Question: Im rebuilding an old app and need to make radio buttons look like actual buttons.
Whats the best way to do this?
Old app reference:

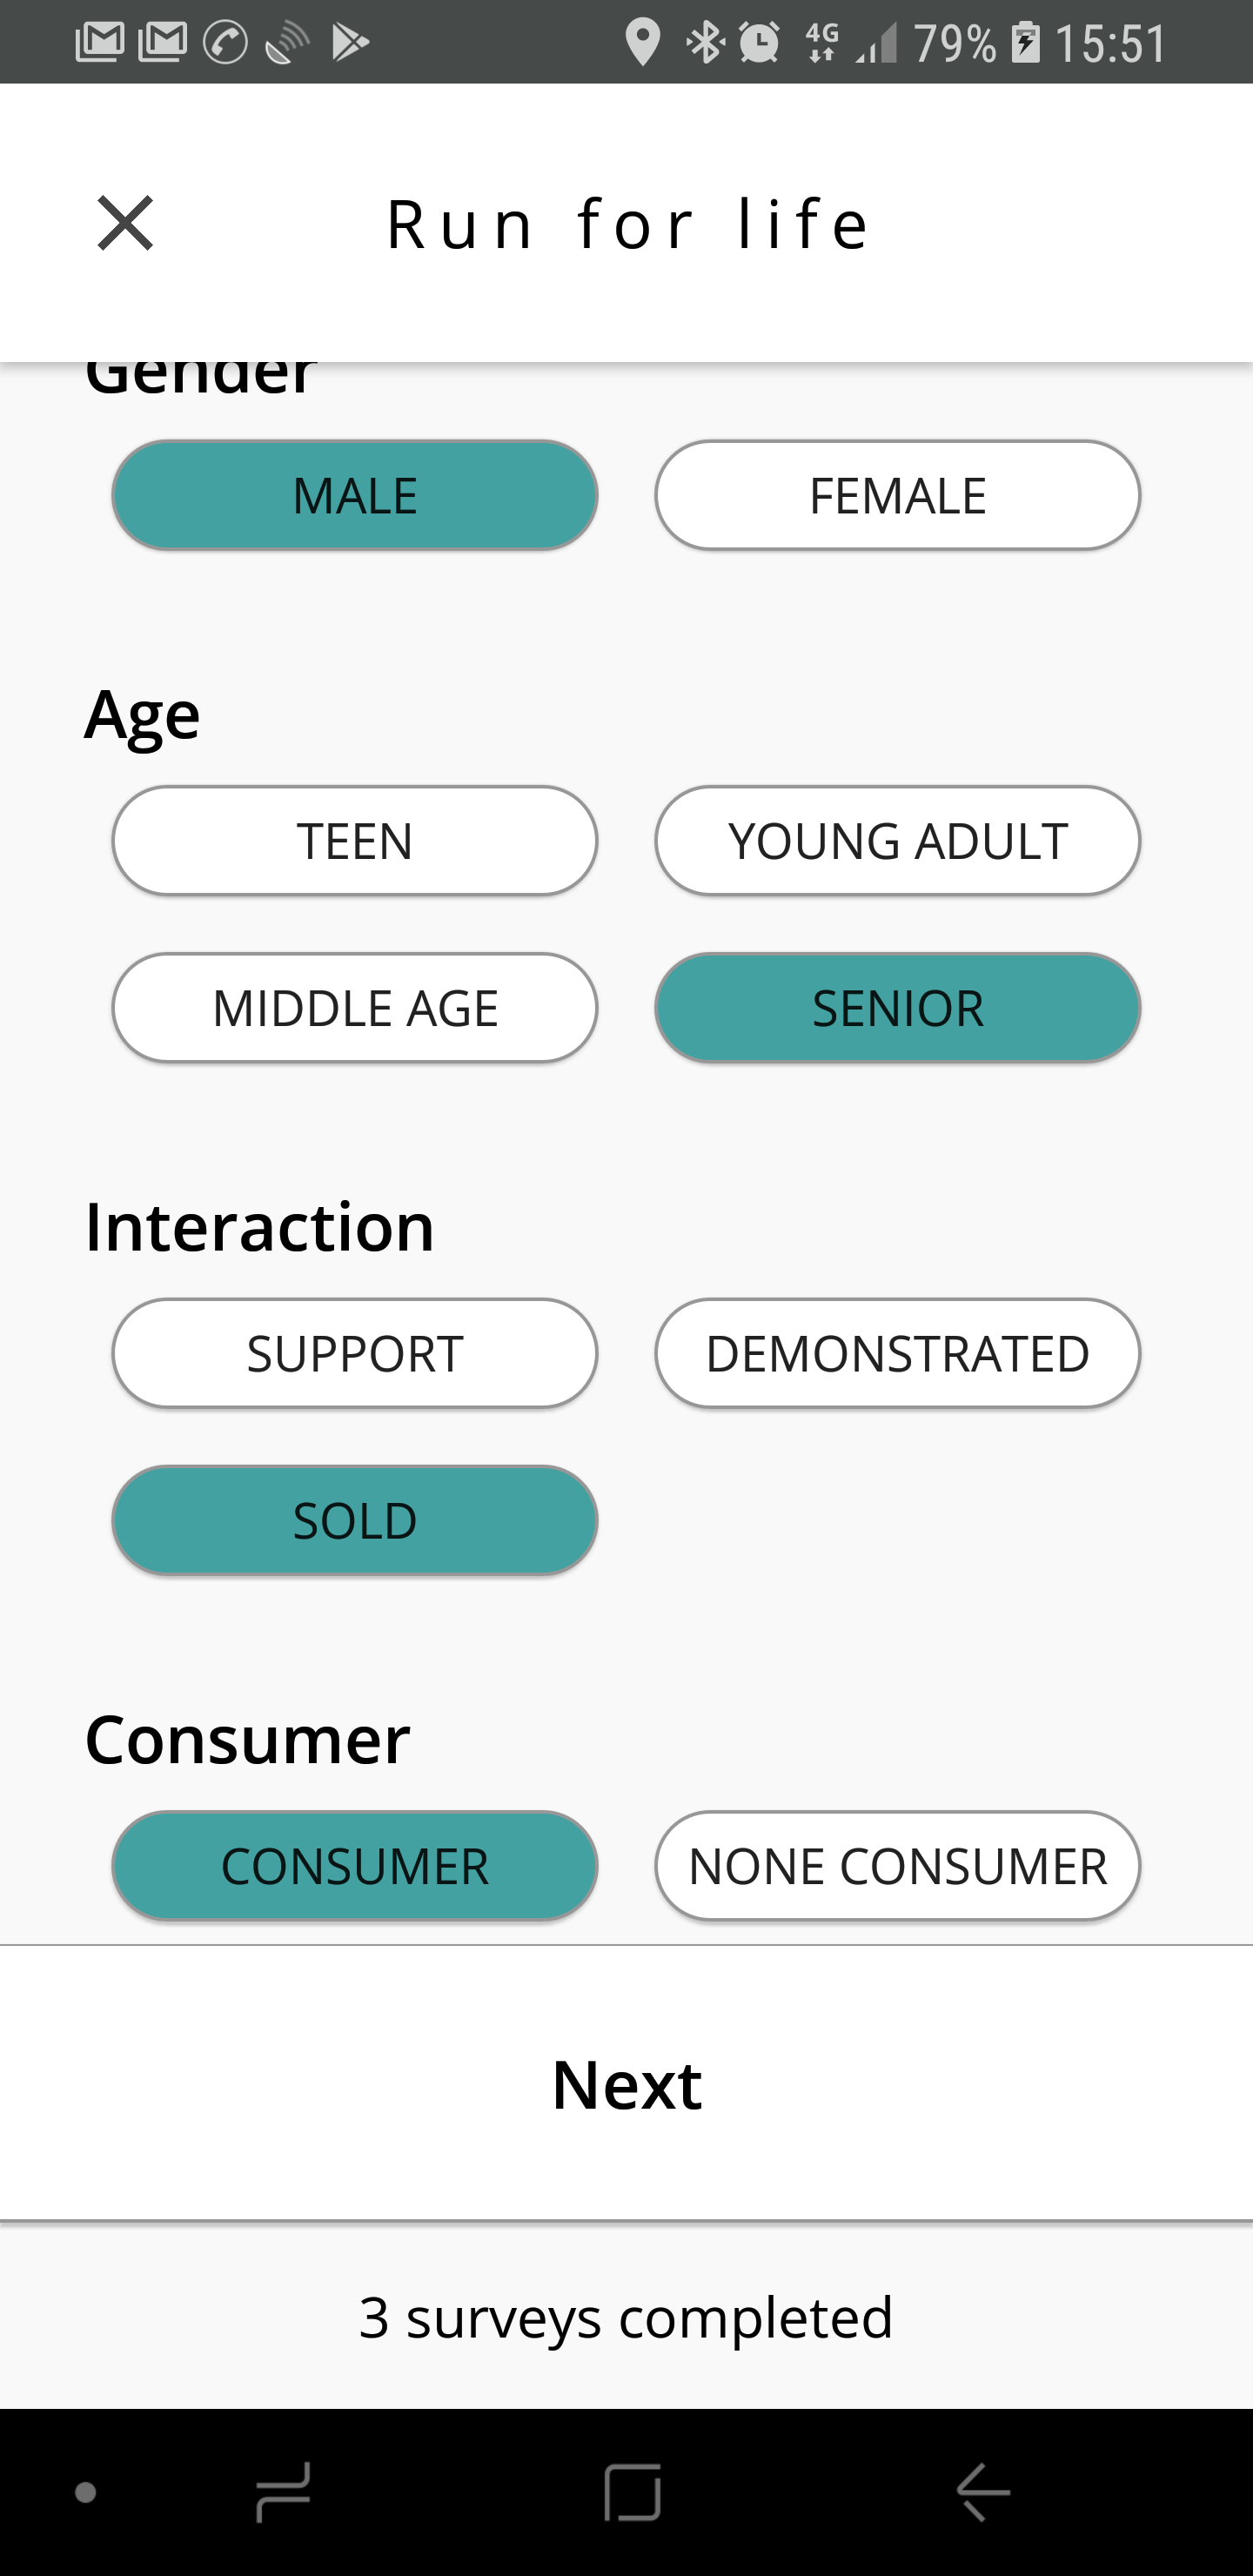
Answer: You can use a stateful widget and keep track of a selected value in that widget. The widget will be a container, with child Text. When tapped you change the selected value. Then based on the selected value you return a different BoxDecoration for your container. See Below for code:
'''
class ButtonStyleRadioButton extends StatefulWidget {
// Function to call when tapped
Function(bool) onChanged;
ButtonStyleRadioButton({this.onChanged});
_ButtonStyleRadioButtonState createState() => _ButtonStyleRadioButtonState();
}
class _ButtonStyleRadioButtonState extends State<ButtonStyleRadioButton> {
bool _selected = false;
@override
Widget build(BuildContext context) {
return GestureDetector(
onTap: (){ setState(() {
_selected = !_selected;
// Callback to passed in function
widget.onChanged(_selected);
});},
child: Container(
padding: EdgeInsets.all(10.0),
child: Text('Consumer'),
decoration: BoxDecoration(
borderRadius: BorderRadius.circular(50.0),
border: Border.all(color: Colors.grey[400]),
color: _selected ? Colors.red : Colors.white
)));
}
}
'''